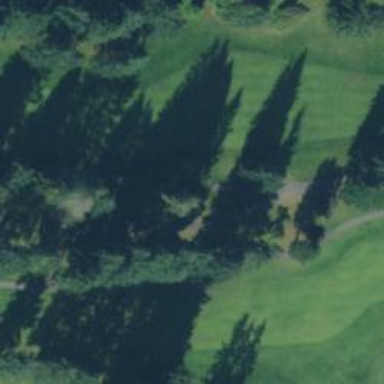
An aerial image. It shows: Path designated for golf carts.